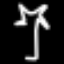
Label: palm tree